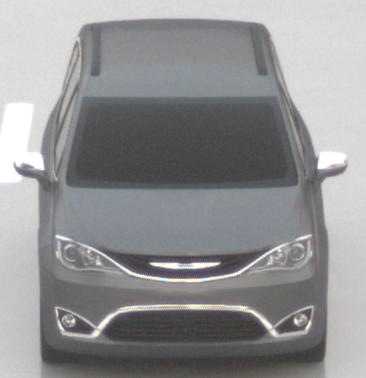
Make: Chrysler
Model: Pacifica
Detailed model: -
Model produced from: 2016
Model produced until: 2020
Doors: 5
Color: gray
Road condition: wet road
Daytime: sunrise or sunset
Contrast: low contrast